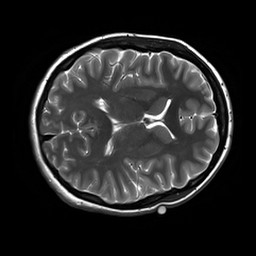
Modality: T2w
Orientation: axial
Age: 23
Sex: female
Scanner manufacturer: siemens
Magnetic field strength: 3 T
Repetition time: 8.53 s
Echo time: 0.091 s